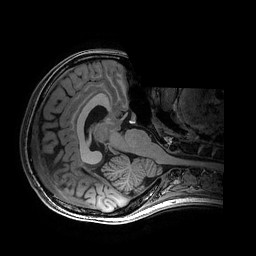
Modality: T1w
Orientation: axial
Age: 21
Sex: female
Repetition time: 0.0077 s
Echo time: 0.0034 s